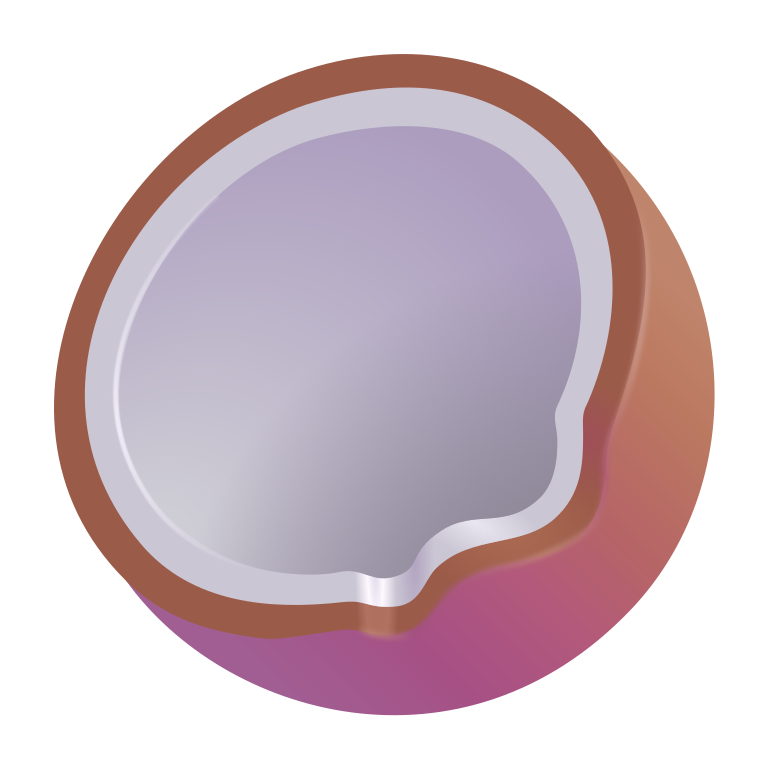
coconut color